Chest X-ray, PA view. Patient: 51 years old, sex F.
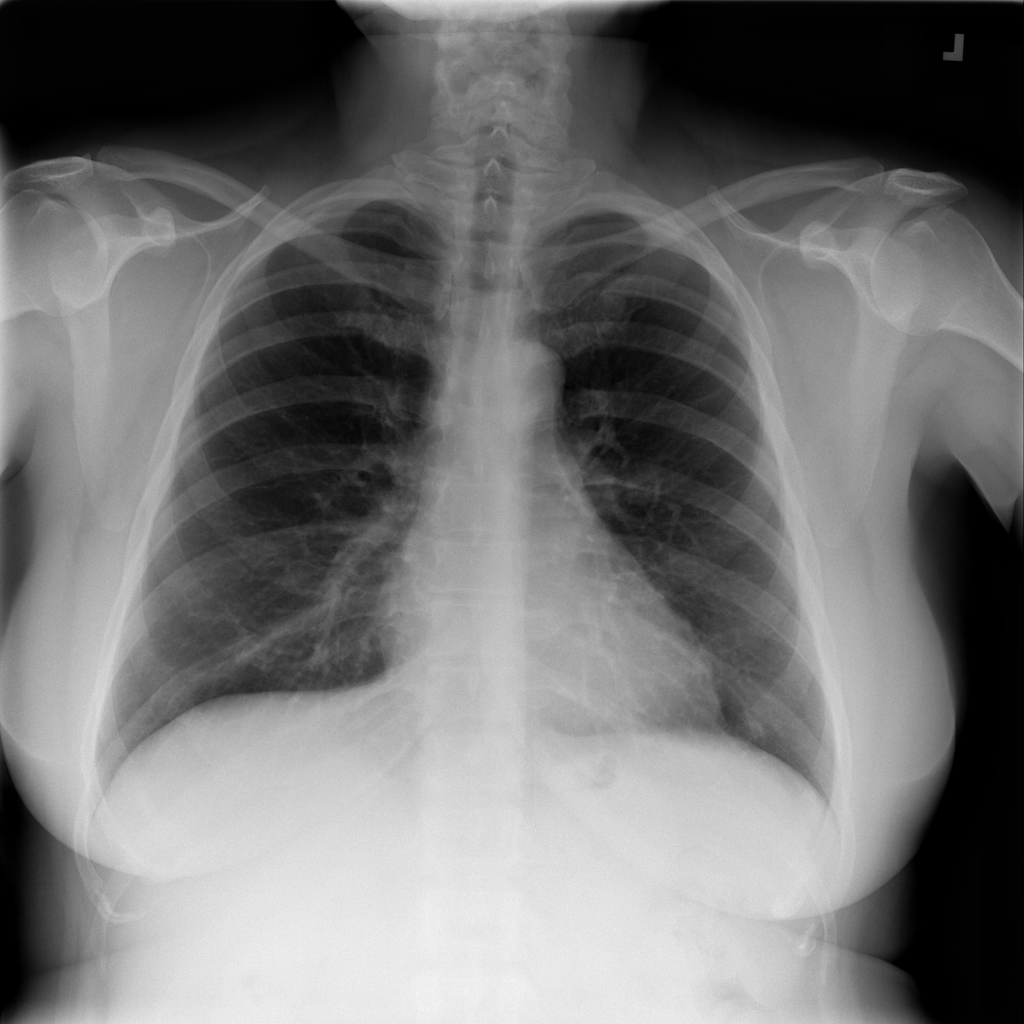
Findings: No Finding